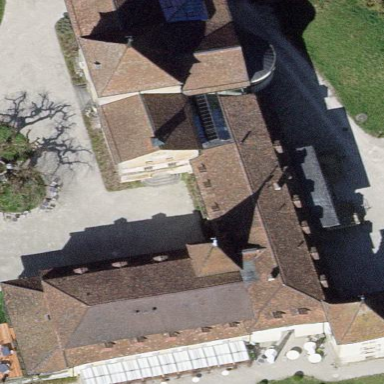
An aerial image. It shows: Historic castle building.